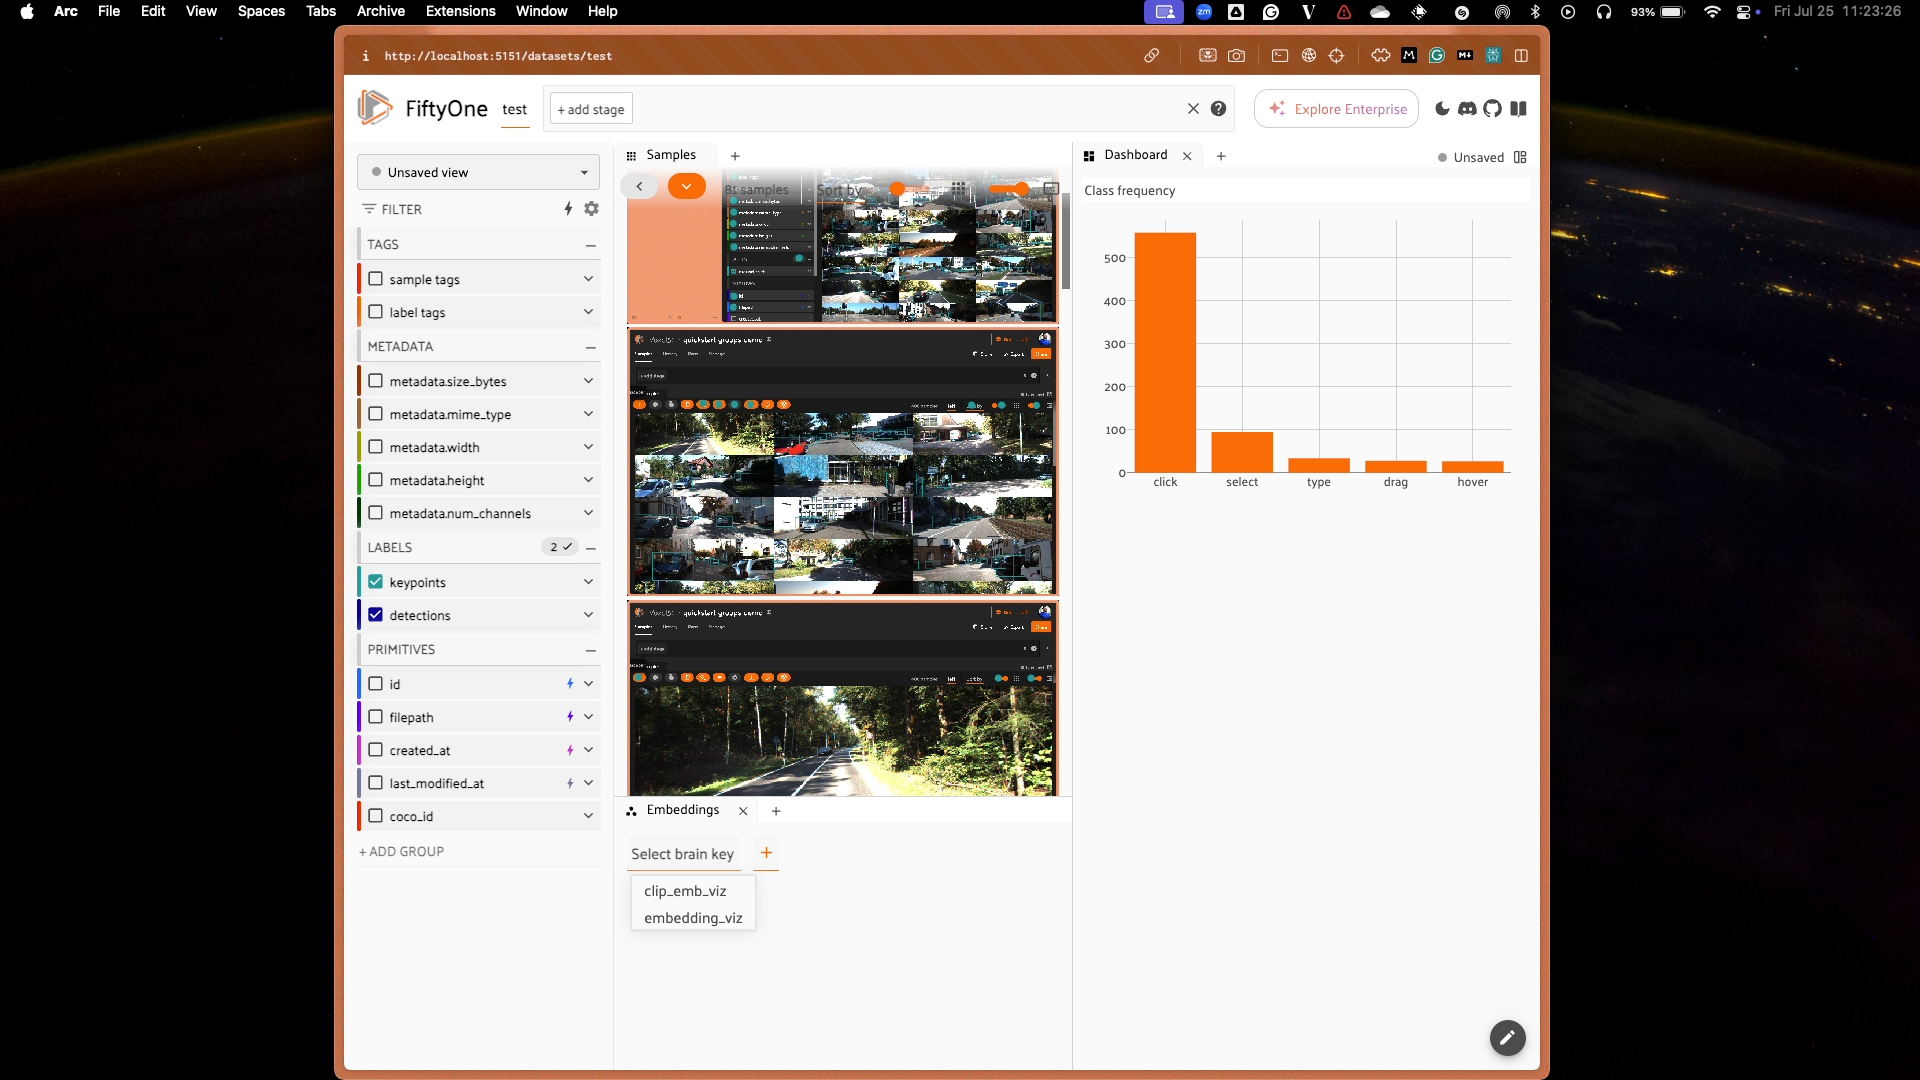
task_description: Show more items in the actions row toolbar
action_type: click
element_info: Icon

task_description: Hide the sidebar
action_type: click
element_info: Icon

task_description: Clear any view stages
action_type: click
element_info: Icon

task_description: Toggle to dark mode
action_type: click
element_info: Icon

task_description: Edit the dashboard layout
action_type: click
element_info: Icon

task_description: Close the Dashboard panel
action_type: click
element_info: Icon

task_description: Close the Embeddings panel
action_type: click
element_info: Icon

task_description: Add a panel to the workspace
action_type: click
element_info: Icon

task_description: Use the clip_emb_viz as the brain key for visualizing embeddings
action_type: select
element_info: Menu Item

task_description: select embeddings_viz as the brain key to visualize in the embeddings panel
action_type: select
element_info: Menu Item

task_description: Open field visibility menu
action_type: click
element_info: Icon

task_description: Clear the shown labels
action_type: click
element_info: Checkbox

task_description: Clear keypoints from being shown on samples in the samples panel
action_type: click
element_info: Checkbox

task_description: Clear detections from being shown on samples in the samples panel
action_type: click
element_info: Checkbox

task_description: Toggle to visibility mode
action_type: click
element_info: Icon
task_description: Save the current workspace
action_type: click
element_info: Button

task_description: Locate the view bar
action_type: click
element_info: Icon

task_description: Load a saved view
action_type: click
element_info: Button

task_description: Filter the samples in the samples panel to the "click" label by interacting with the "click" bar in the histogram of the dashboard panel
action_type: click
element_info: Menu Item

task_description: Load a different dataset
action_type: select
element_info: Menu Item

task_description: Locate the Dashboard panel in the current workspace
action_type: hover
element_info: Menu Item

task_description: Select a brain key for embeddings visualization
action_type: click
element_info: Menu Item

task_description: Find the embeddings panel
action_type: hover
element_info: Menu Item

task_description: Find the samples panel in the current workspace
action_type: hover
element_info: Menu Item

task_description: Locate the tags group in the sidebar
action_type: click
element_info: Menu Item

task_description: Locate the metadata group in the sidebar
action_type: hover
element_info: Menu Item

task_description: Where can I find the label fields on this sample?
action_type: hover
element_info: Menu Item

task_description: Locate the primitives group in the sidebar
action_type: hover
element_info: Menu Item

task_description: Add a new group to the sidebar
action_type: hover
element_info: Menu Item